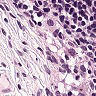
Metastatic tissue present: no